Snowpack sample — Snodgrass Mountain, Crested Butte, Colorado (2/4/25, 12:06 PM MST)
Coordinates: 38.923, -106.968
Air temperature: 35 °F
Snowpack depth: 80 cm
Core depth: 30 cm
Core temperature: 35.6 °F
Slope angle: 14°, slope face: 78°
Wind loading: low
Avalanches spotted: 0
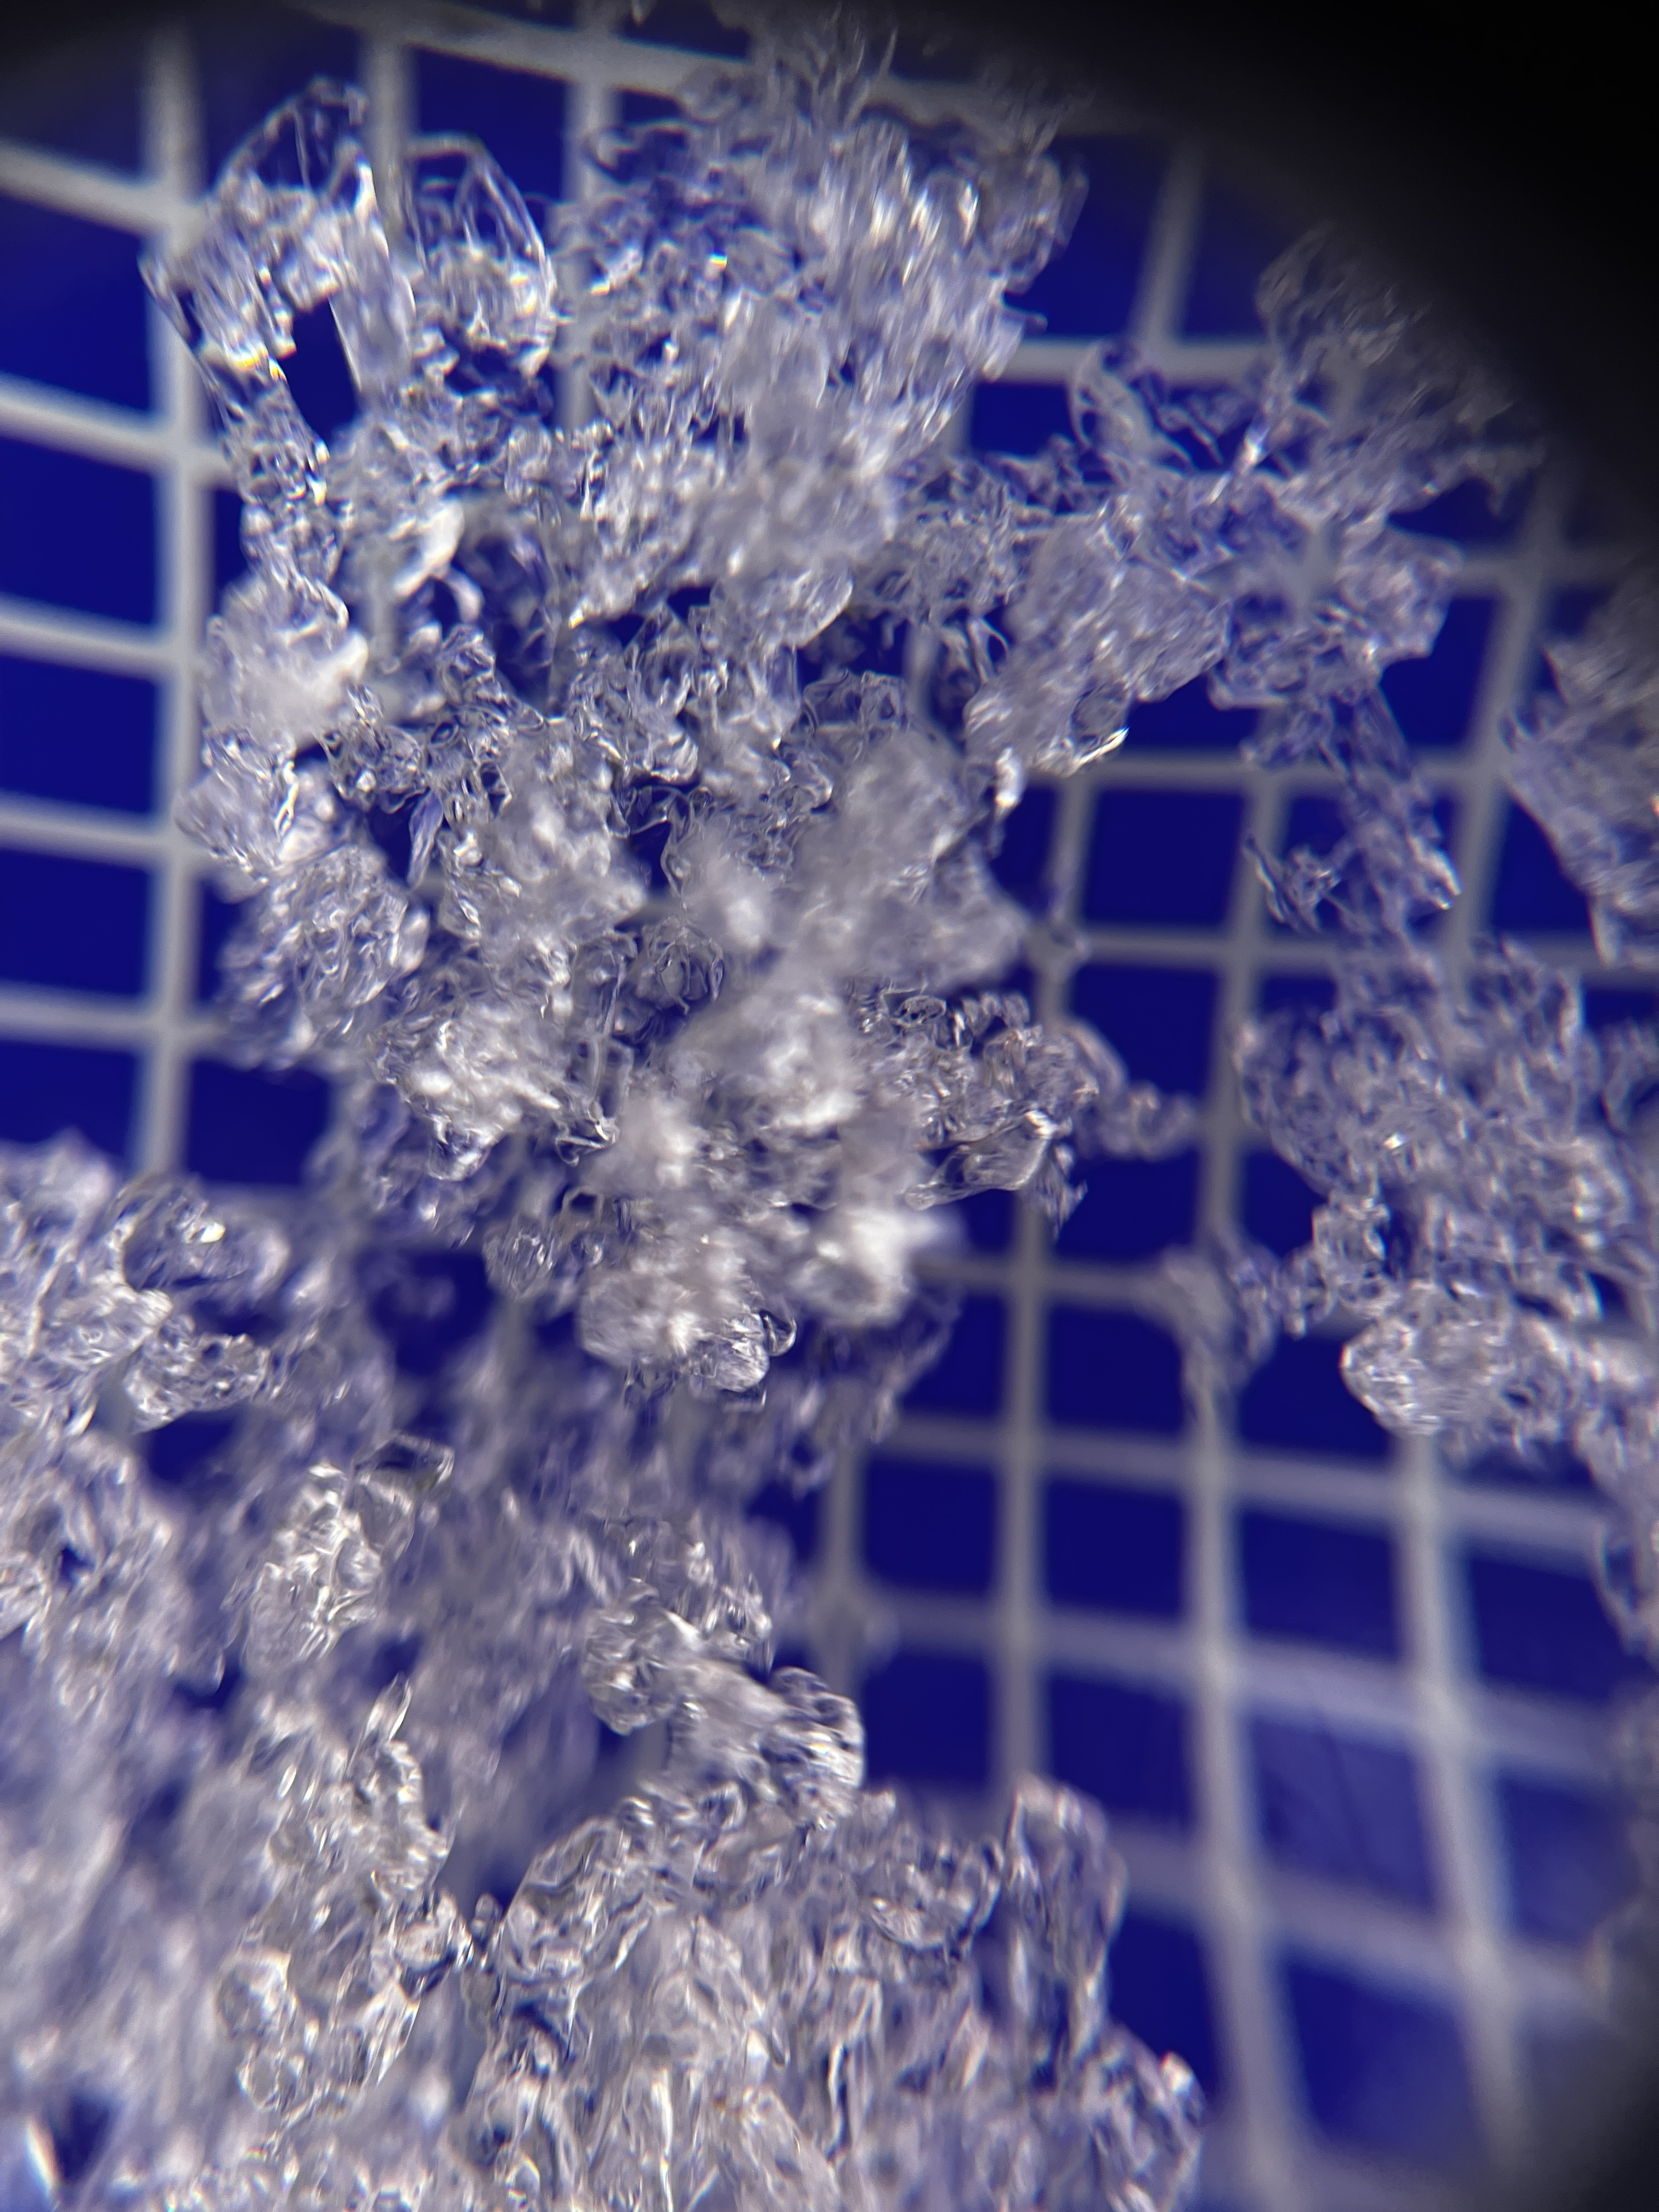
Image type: magnified_profile
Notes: No avalanches nearby, unusually warm weather for the last month reported by residents, Collected 25 yards from treeline